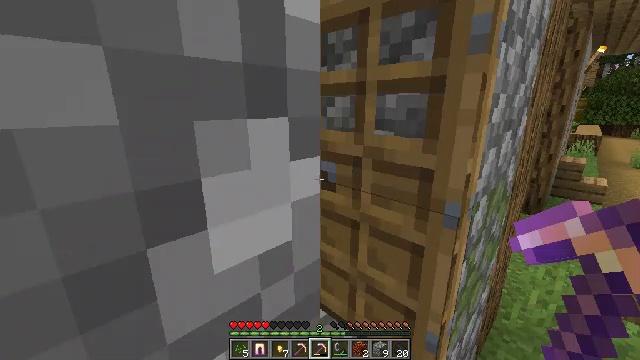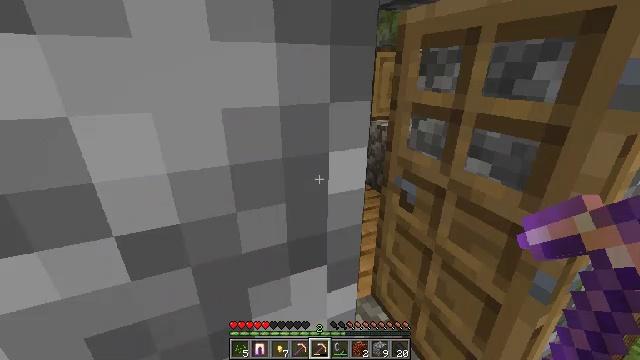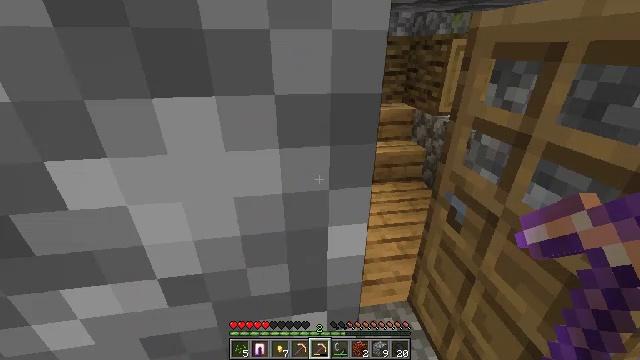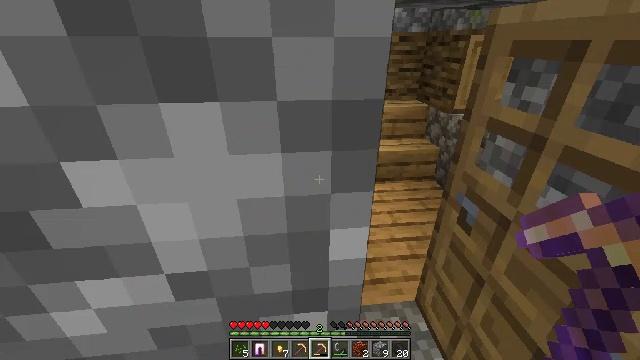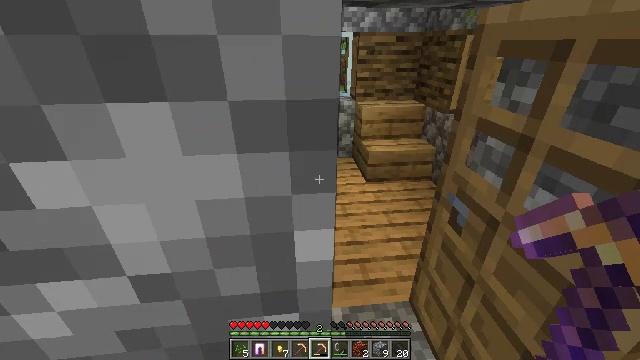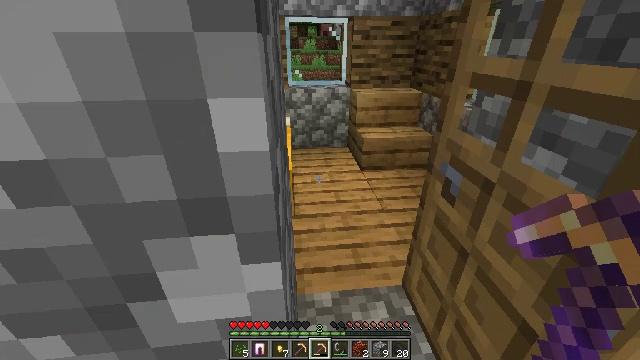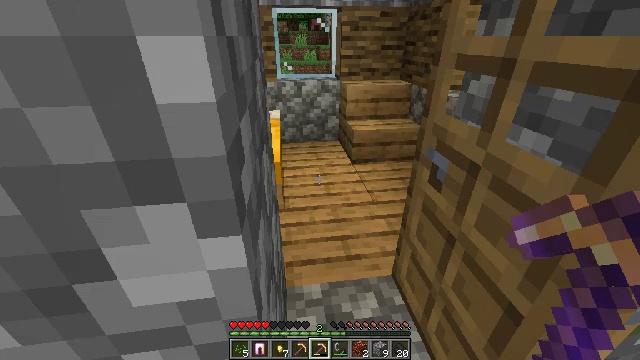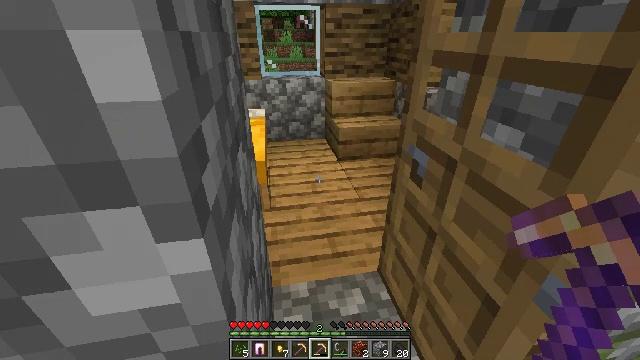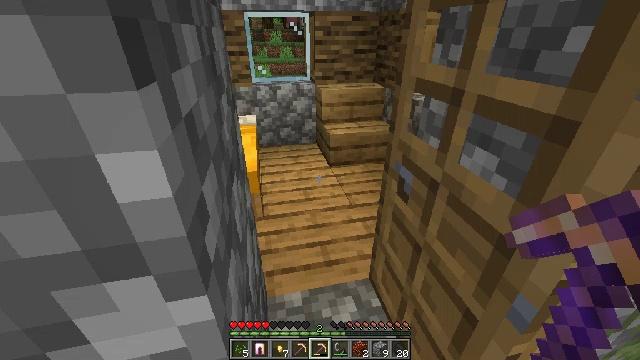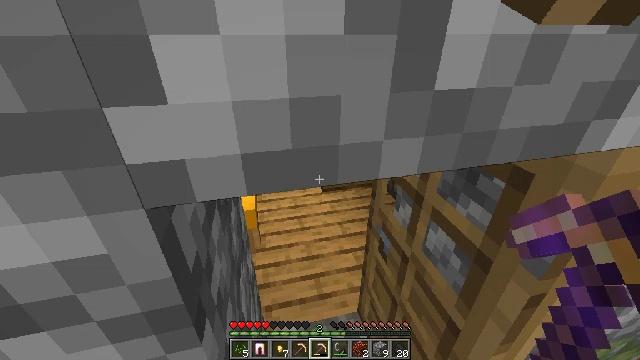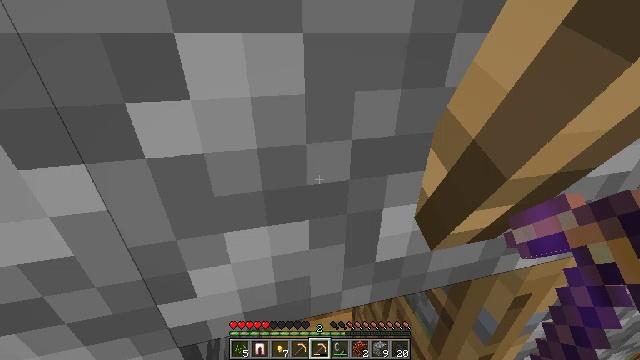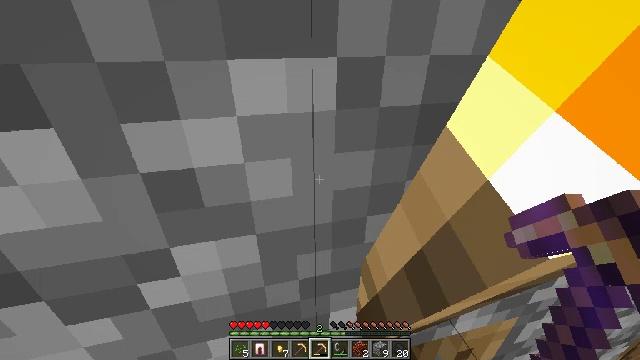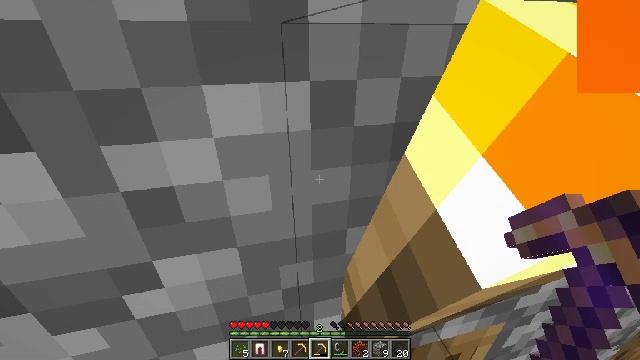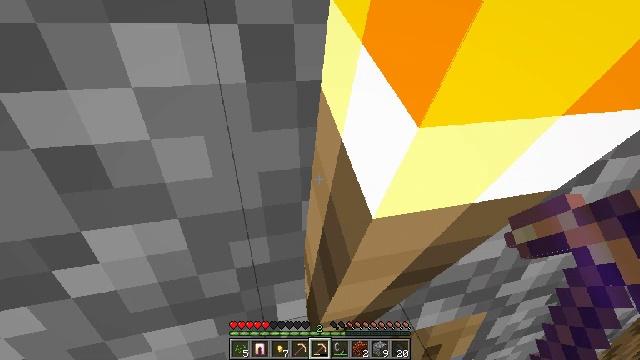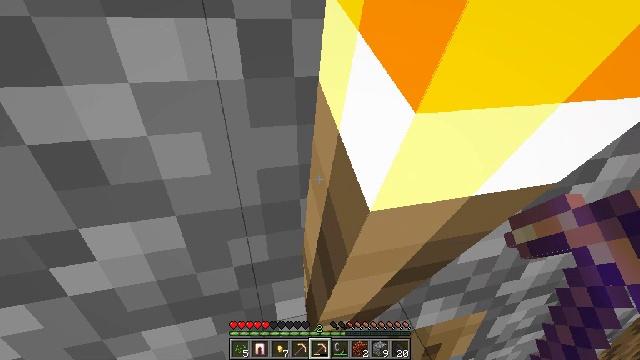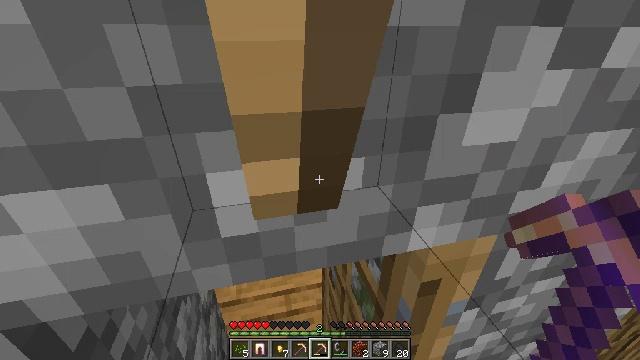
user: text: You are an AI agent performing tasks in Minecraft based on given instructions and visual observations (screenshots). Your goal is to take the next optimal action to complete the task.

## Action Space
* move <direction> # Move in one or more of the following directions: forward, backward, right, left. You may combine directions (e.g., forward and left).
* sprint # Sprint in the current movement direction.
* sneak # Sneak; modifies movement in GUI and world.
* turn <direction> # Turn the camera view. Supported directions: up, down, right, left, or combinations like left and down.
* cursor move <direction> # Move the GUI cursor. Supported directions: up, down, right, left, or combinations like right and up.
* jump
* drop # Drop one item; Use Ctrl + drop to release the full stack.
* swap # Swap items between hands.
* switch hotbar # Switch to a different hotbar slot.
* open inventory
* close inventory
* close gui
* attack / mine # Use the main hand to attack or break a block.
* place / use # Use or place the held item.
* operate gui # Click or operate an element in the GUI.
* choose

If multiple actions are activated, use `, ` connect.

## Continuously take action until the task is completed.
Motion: motion action
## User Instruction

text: Remove the yellow bed.
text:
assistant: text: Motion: move forward, turn left and down, jump
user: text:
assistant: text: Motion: turn left and down
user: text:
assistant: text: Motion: turn left
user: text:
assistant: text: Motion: no_op
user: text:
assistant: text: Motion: no_op
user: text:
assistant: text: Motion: turn right
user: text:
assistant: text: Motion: turn right
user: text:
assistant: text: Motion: turn right, jump
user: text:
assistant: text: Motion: move right, turn right, jump
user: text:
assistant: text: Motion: move right, jump
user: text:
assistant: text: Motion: move right
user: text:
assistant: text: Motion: no_op
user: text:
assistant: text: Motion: no_op
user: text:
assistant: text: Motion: no_op
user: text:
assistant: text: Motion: no_op
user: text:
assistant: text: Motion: no_op
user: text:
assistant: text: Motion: no_op
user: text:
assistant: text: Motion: no_op
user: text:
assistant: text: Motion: no_op
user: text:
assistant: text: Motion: turn left and down
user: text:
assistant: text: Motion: turn left and down
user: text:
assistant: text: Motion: move forward, turn left and down
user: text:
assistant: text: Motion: move forward, turn left and up
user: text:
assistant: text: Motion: move forward, turn left and up
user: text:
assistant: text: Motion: move forward, turn left and up
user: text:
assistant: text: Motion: move forward, turn up
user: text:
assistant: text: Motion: move forward
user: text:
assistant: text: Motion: move forward, turn right and up
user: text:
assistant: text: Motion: move forward
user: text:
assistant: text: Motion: move forward, turn right